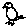
Label: bird